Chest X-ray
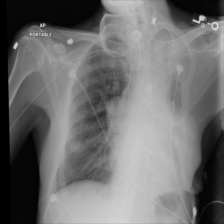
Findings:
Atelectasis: negative
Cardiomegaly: negative
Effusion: negative
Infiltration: negative
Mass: positive
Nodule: negative
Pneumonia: negative
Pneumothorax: negative
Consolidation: negative
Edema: negative
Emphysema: negative
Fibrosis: negative
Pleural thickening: negative
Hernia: negative